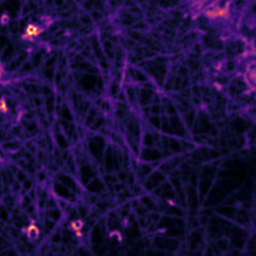
Label: Super-resolution F-actin image